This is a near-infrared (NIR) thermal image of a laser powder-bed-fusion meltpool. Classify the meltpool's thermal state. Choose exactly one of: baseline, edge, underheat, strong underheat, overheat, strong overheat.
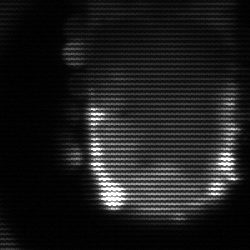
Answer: baseline